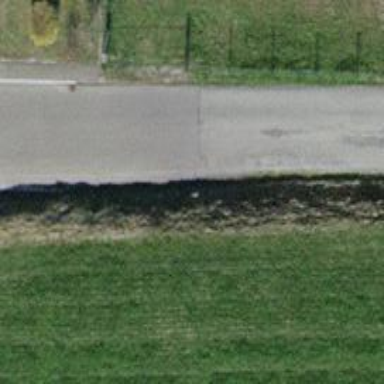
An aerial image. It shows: Asphalt road in residential area.